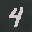
Label: 4